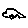
Label: car